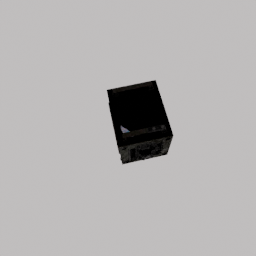
Label: electronics